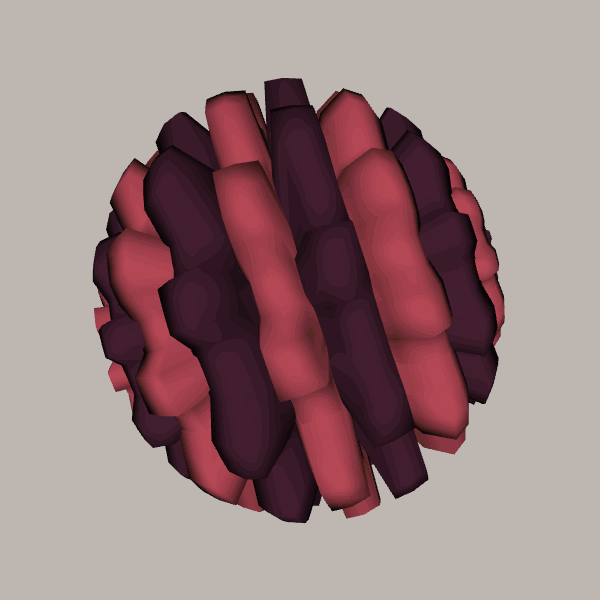
Background: light